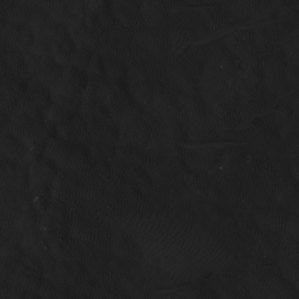
Label: non_frost